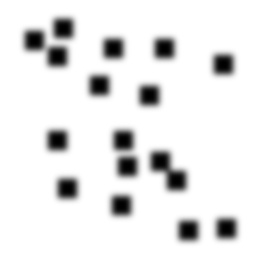
Squares: 17
Triangles: 0
Stars: 0
Total shapes: 17